Question: I have an issue with HTML/CSS rendering in Outlook 2010.
The below HTML renders correctly in all other email clients I have tested (Thunderbird, Outlook 2003, iPhone, various webmail based products), and in various browsers too. But in Outlook 2010 I get a border around the table caption that is the same colour as the background for the tag below it.

'''
<!DOCTYPE html>
<html>
<body>
<div style="padding: 0.3em">
<p>Here is a nice background from St Pancras Station with the Olympic Rings in the background</p>
<hr />
<table style=" width: auto; color: #000; border: 1px solid #000; border-collapse: collapse; background: #FFF;">
<caption style=" font-style: italic; text-align: left; color: #000; background: #FFF;">Files attached to this message</caption>
<tr>
<th style="border: 1px solid #000; padding: 0.3em; background: #ddd; text-align: left; vertical-align: top;">Filename</th>
<th style="border: 1px solid #000; padding: 0.3em; background: #ddd; text-align: left; vertical-align: top;">Size</th>
</tr>
<tr>
<td style="border: 1px solid #000; padding: 0.3em; text-align: left; vertical-align: top; width: 75%;">6315755363_7fbe95fc66_o.jpg</td>
<td style="border: 1px solid #000; padding: 0.3em; text-align: left; vertical-align: top; width: 25%;">5 MB</td>
</tr>
</table>
<p>Please <a href="https://********/message/Hreh4oqPUR9ctdJ59Nkm4N">click here</a> to download the attachments.</p>
<p>The attachments are available until: <b>Tuesday, 11 December.</b></p>
<hr />
</div>
</body>
</html>
'''
Can anyone suggest a fix for this issue?
If you want to debug this you can save the HTML in a file and load it into Word 2010 as it uses the same rendering engine.
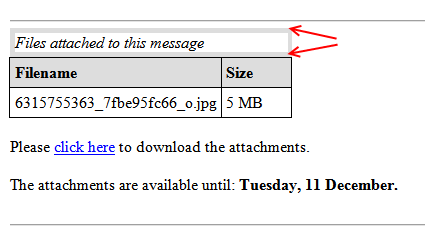
Answer: '''
<!DOCTYPE html>
<html>
<body>
<div style="padding: 0.3em">
<p>Here is a nice background from St Pancras Station with the Olympic Rings in the background</p>
<hr />
<table style=" width: auto; color: #000; border-collapse: collapse;">
<tr>
<td style="border: 1px solid #fff; border-bottom-color: #000; background: #fff; text-align: left; vertical-align: top;">
<caption style=" font-style: italic; text-align: left; color: #000;">Files attached to this message</caption>
</td>
</tr>
<tr>
<th style="border: 1px solid #000; padding: 0.3em; background: #ddd; text-align: left; vertical-align: top;">Filename</th>
<th style="border: 1px solid #000; padding: 0.3em; background: #ddd; text-align: left; vertical-align: top;">Size</th>
</tr>
<tr>
<td style="border: 1px solid #000; padding: 0.3em; text-align: left; vertical-align: top; width: 75%;background: #FFF;">6315755363_7fbe95fc66_o.jpg</td>
<td style="border: 1px solid #000; padding: 0.3em; text-align: left; vertical-align: top; width: 25%;background: #FFF;">5 MB</td>
</tr>
</table>
<p>Please <a href="https://********/message/Hreh4oqPUR9ctdJ59Nkm4N">click here</a> to download the attachments.</p>
<p>The attachments are available until: <b>Tuesday, 11 December.</b></p>
<hr />
</div>
</body>
</html>
'''